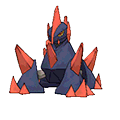
Pok\u00e9mon: gigalith